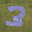
Label: 3